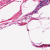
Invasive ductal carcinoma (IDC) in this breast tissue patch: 0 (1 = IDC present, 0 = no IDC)